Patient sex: F
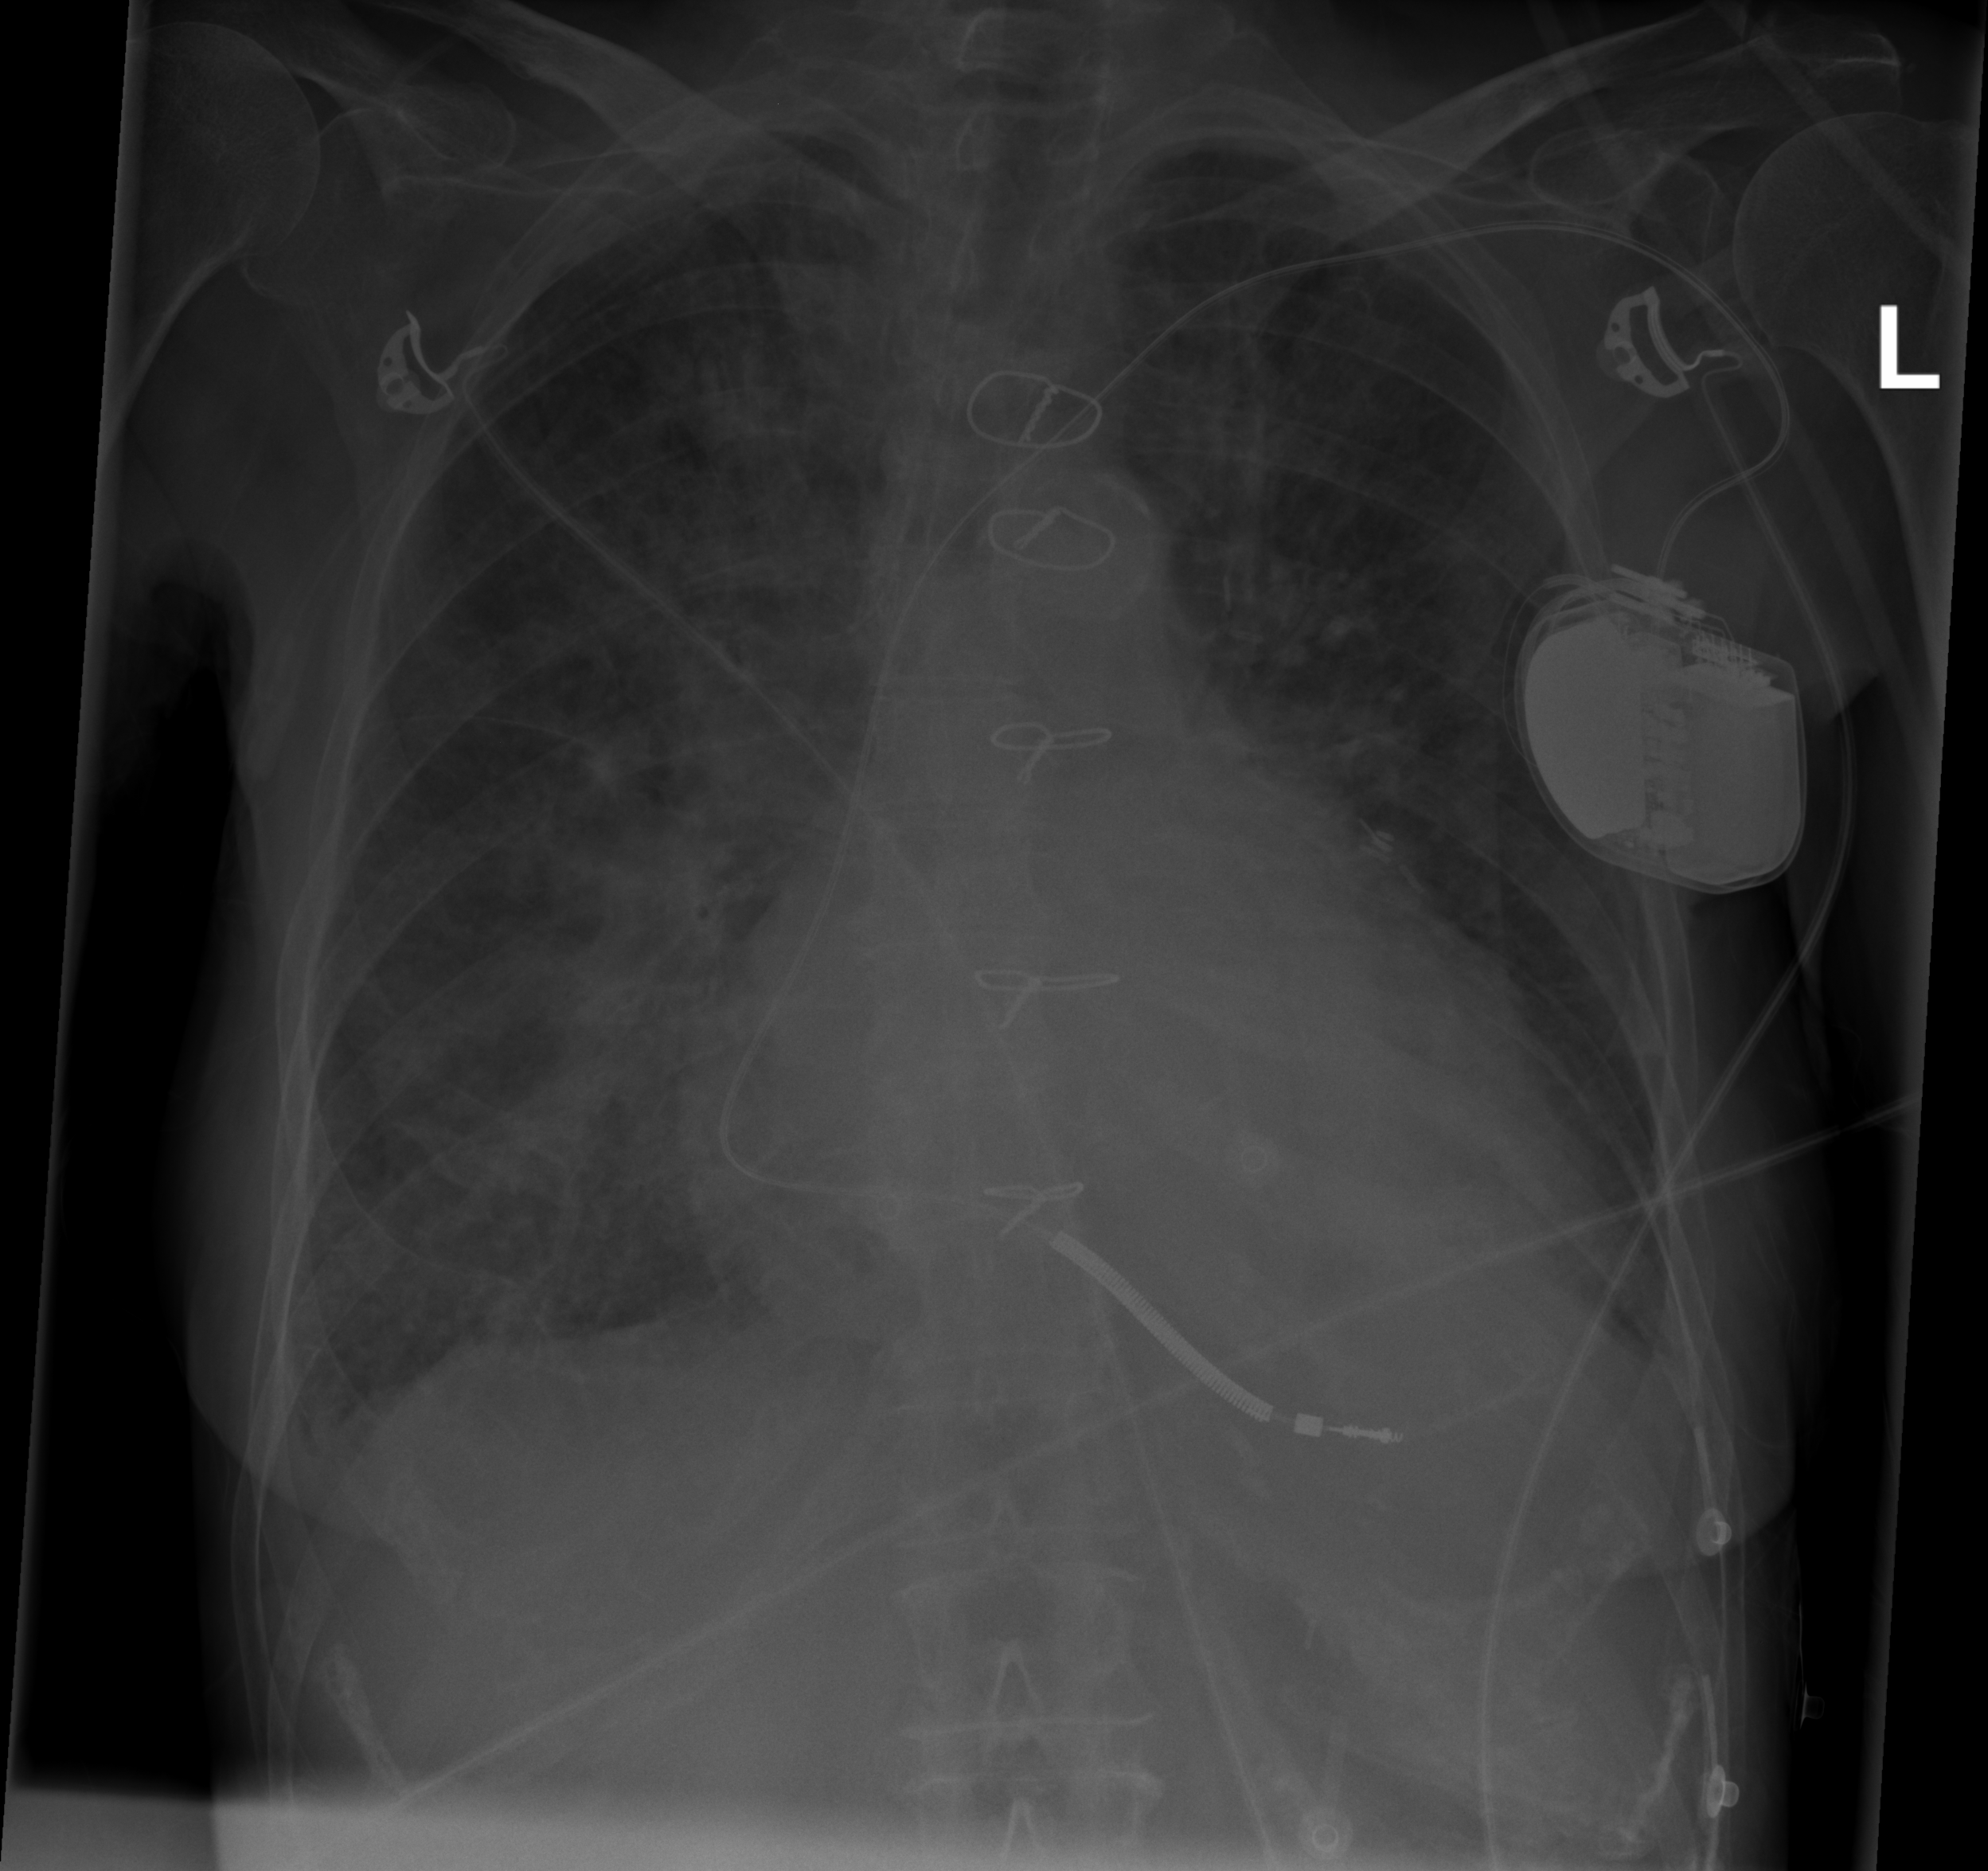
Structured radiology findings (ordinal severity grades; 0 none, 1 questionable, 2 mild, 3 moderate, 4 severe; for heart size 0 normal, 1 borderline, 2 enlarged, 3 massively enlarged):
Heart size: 2
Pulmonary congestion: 3
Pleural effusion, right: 1
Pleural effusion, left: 2
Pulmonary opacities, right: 2
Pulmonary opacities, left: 2
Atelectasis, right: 2
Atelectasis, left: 2